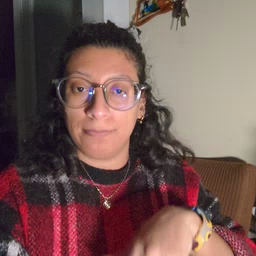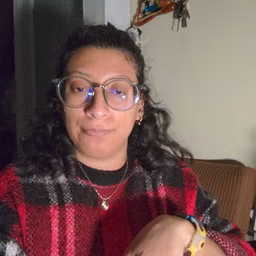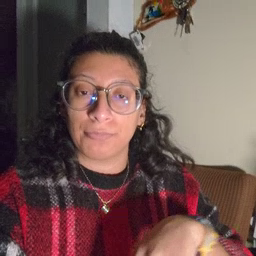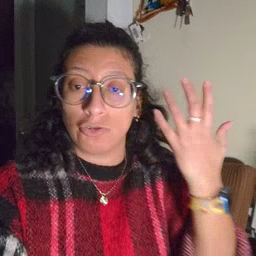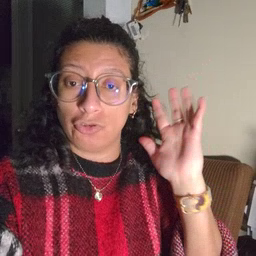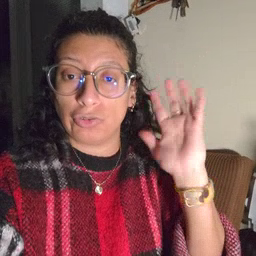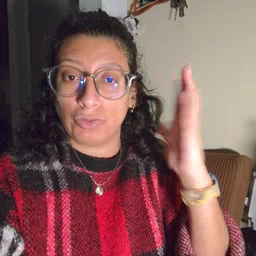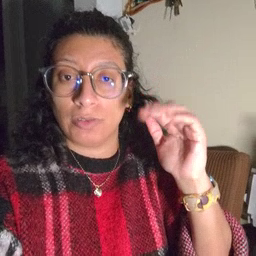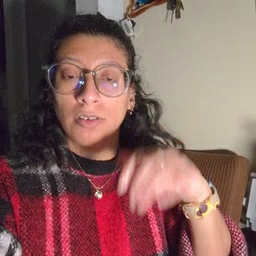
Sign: tree